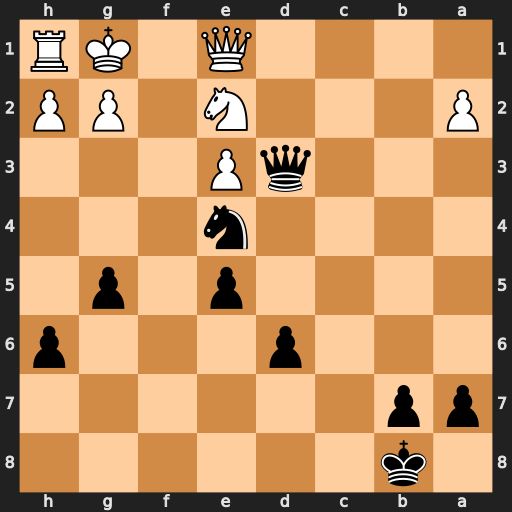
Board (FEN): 1k6/pp6/3p3p/4p1p1/4n3/3qP3/P3N1PP/4Q1KR
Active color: b
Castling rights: -
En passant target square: -
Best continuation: Qxe3+ Kf1 Nd2+ Qxd2 Qxd2